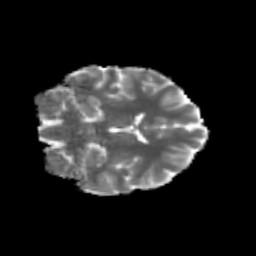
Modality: MD
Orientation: coronal
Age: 28
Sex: female
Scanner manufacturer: siemens
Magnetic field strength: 3 T
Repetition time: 3.5 s
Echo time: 0.125 s